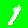
Digit: 1